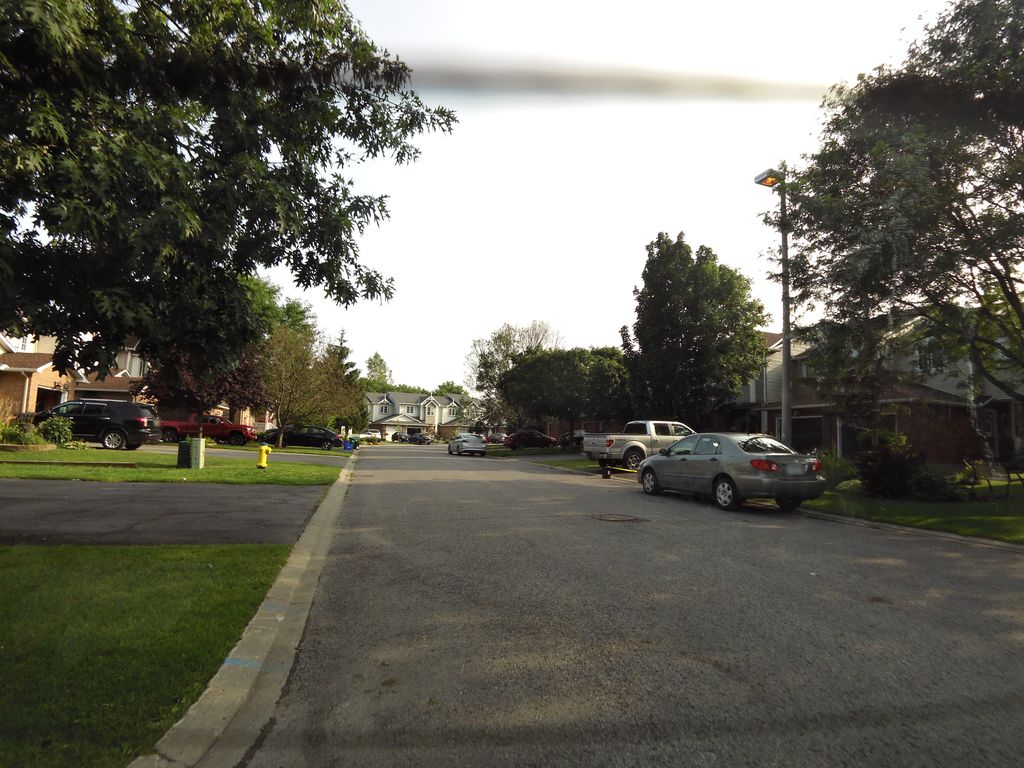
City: ottawa-gatineau